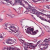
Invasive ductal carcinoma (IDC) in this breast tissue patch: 1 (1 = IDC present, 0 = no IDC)